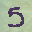
Label: 5